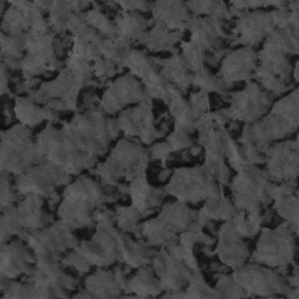
Label: frost